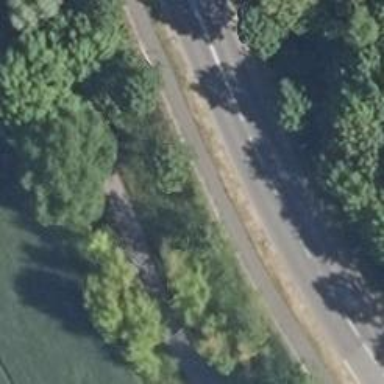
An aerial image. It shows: Asphalt path.